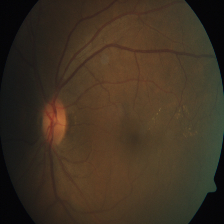
Diabetic retinopathy grade: Severe